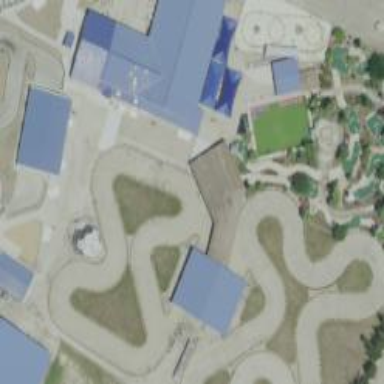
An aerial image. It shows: Karting raceway.